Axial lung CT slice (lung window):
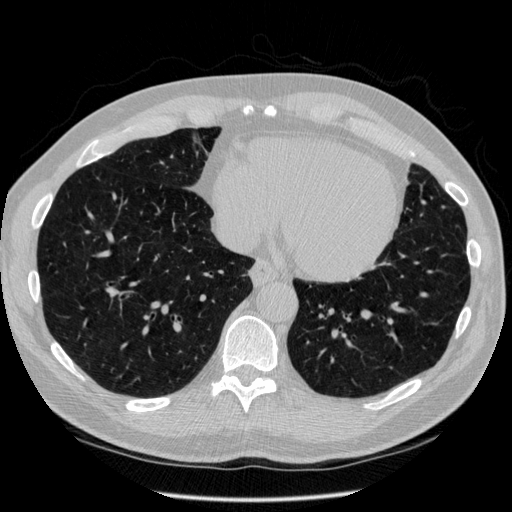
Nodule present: no